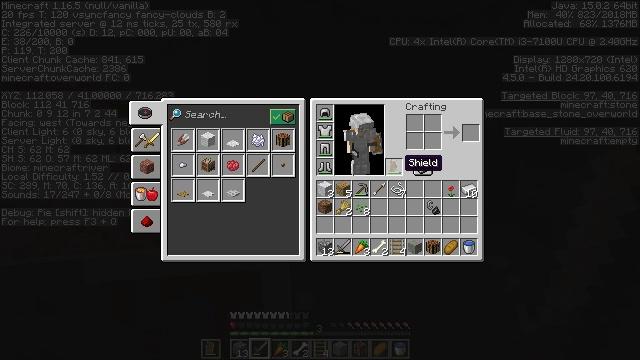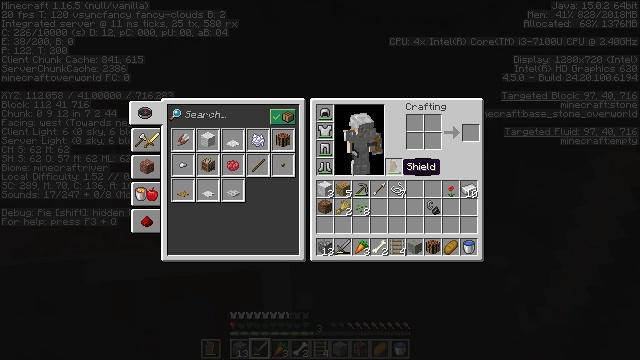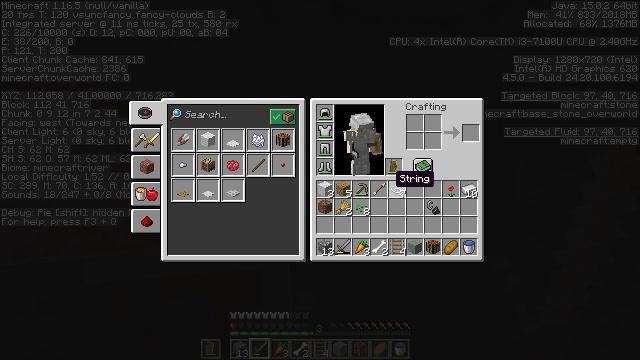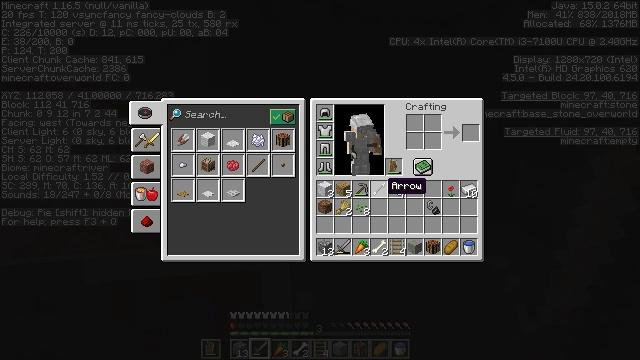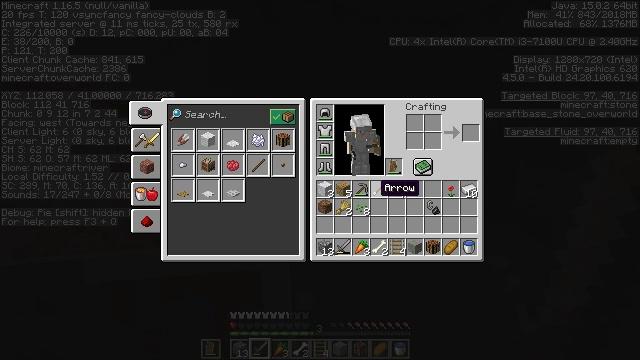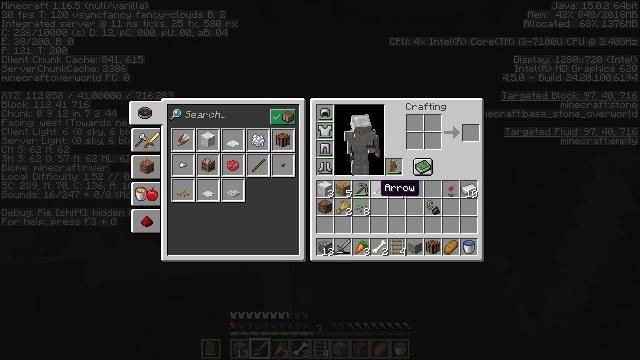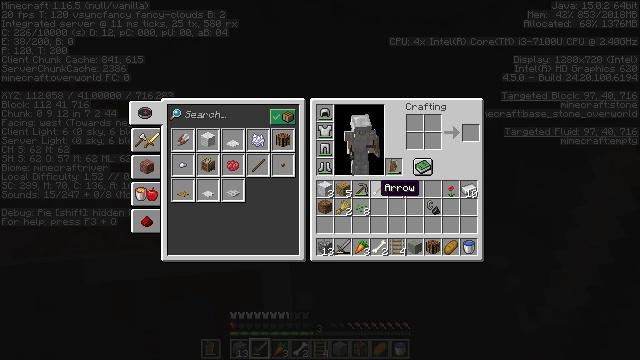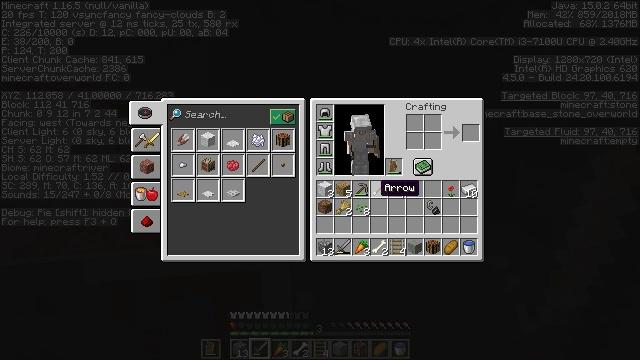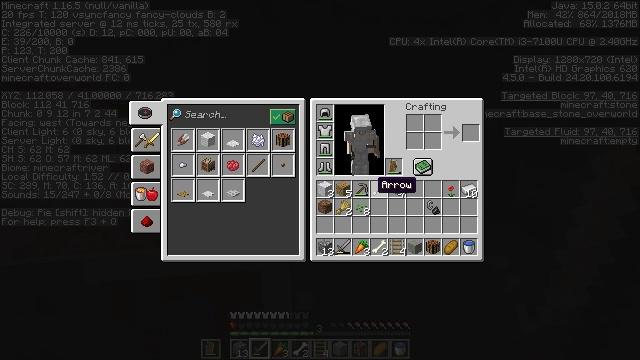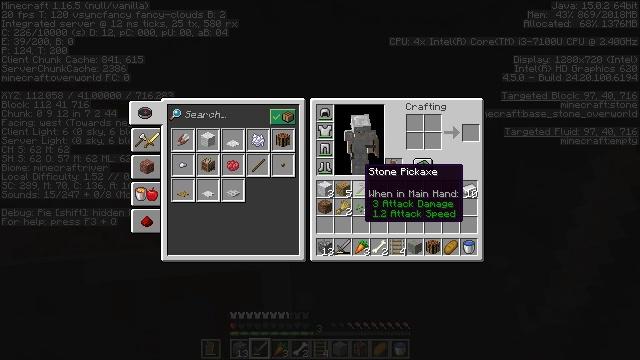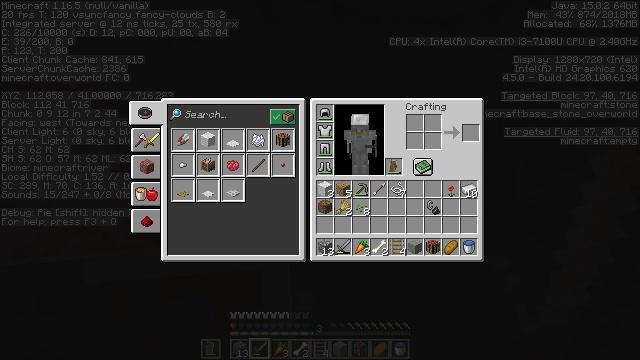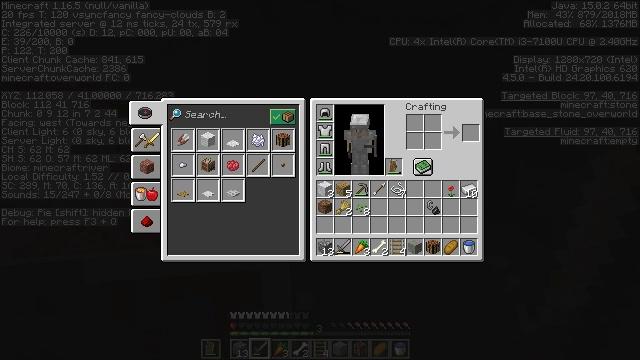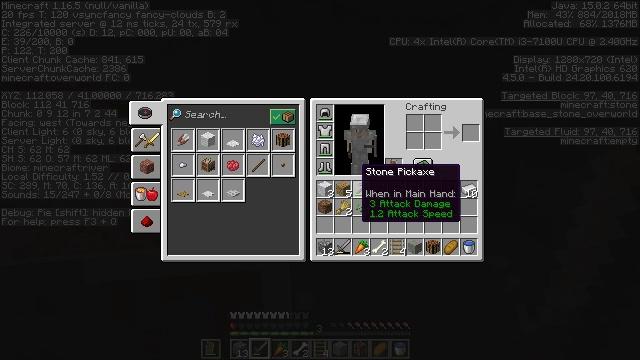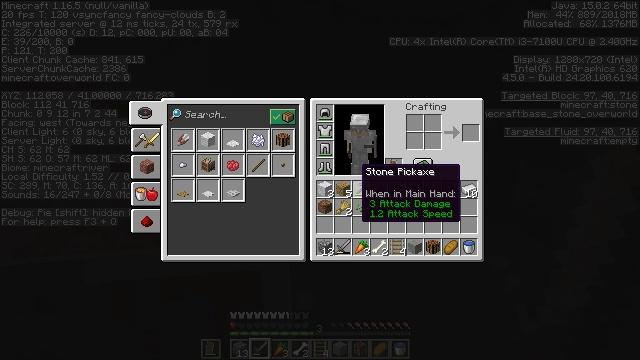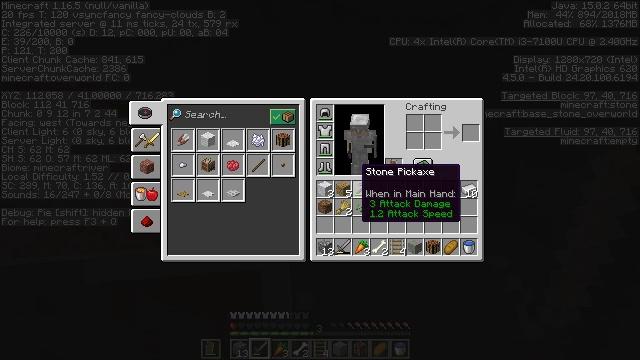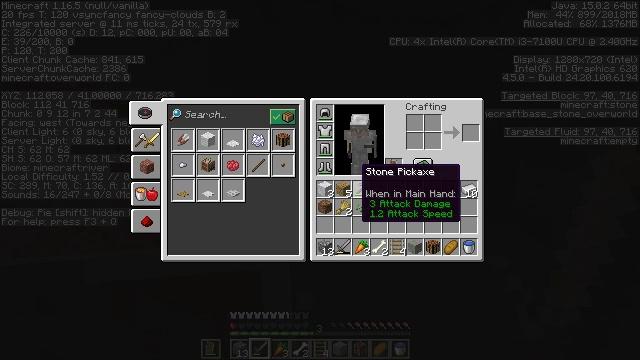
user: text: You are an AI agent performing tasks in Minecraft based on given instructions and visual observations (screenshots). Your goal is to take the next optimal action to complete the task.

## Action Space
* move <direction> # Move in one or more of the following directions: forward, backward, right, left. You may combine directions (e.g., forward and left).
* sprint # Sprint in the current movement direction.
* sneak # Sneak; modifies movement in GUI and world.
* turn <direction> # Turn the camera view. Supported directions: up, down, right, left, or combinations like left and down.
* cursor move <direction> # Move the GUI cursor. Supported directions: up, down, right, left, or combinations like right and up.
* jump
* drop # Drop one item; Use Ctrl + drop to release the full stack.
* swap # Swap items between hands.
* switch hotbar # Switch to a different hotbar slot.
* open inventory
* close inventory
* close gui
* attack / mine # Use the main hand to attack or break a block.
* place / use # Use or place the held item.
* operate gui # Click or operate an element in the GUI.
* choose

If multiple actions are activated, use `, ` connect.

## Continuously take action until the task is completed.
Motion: motion action
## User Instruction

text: Clear out the cobweb from the stronghold.
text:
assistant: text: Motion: no_op
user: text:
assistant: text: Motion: turn left and down
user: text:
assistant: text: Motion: turn left
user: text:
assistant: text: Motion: no_op
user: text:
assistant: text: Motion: no_op
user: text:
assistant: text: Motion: no_op
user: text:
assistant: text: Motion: no_op
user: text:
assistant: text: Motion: no_op
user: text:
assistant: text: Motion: turn left and up
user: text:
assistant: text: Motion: no_op
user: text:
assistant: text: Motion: no_op
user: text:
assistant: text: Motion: no_op
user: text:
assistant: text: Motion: no_op
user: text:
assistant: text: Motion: no_op
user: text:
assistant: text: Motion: no_op
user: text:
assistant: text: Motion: no_op
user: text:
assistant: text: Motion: no_op
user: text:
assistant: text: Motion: no_op
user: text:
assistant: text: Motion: no_op
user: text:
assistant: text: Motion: no_op
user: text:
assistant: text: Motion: attack / mine
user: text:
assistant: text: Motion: attack / mine
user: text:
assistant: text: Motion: attack / mine
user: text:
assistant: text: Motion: turn down
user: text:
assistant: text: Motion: turn down
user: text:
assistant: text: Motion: turn right and down
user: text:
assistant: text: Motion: no_op
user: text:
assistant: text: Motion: no_op
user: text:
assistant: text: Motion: turn down
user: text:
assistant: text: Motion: no_op